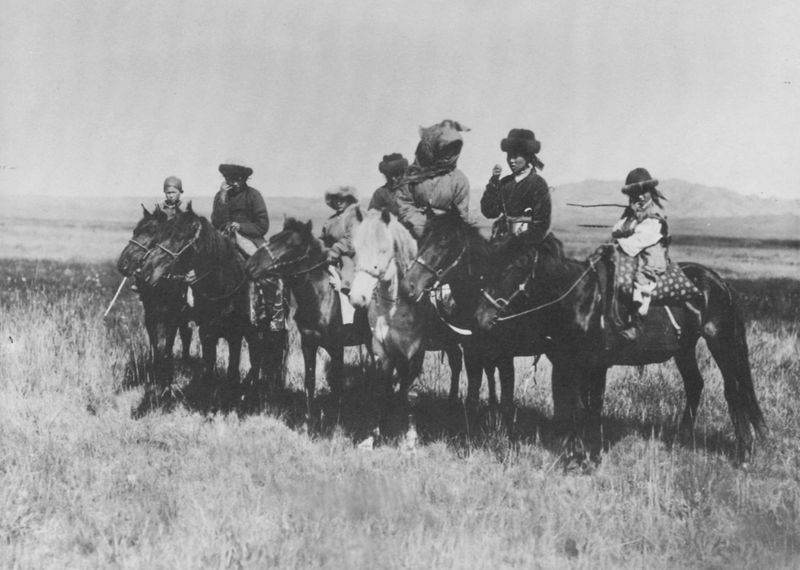
Titel: Kirgisen
Künstler: Russischer Photograph
Standort: Hamburg
Institution: Hamburgisches Museum für Völkerkunde
Schlagwörter: berg, gruppe, himmel, schatten, weiß, landschaft, menschen, grau, hintergrund, hut, hüte, licht, schwarz, gras, tiere, wiese, leute, mütze, stehen, gruppenportrait, gruppenporträt, portrait, porträt, gräser, halme, horizont, hügel, natur, weide, weite, familie, kind, personen, pferd, pferde, reiter, fell, mähne, rappe, sattel, zaumzeug, zügel, gepäck, heu, russland, berge, gebirge, steppe, grass, foto, fotografie, photographie, asien, schwarz weiss, posieren, schimmel, photo, ponny, rappen, turban, aufnahme, gruppenfoto, prärie, prairie, mongolei, mongolen, indios, nomaden, anda' indianer, personen schaten, ponnies, steppengras